Question: I've created a multi-selection list that allows the selection of multiple Ingredients.
In my tableview, cells can either be enabled or disabled based on the list property of an Ingredient. If the Ingredient's list property is set, the cell will be disabled.
However, when a cell is re-used, it's not displaying as I would expect. The images below explain the problem more effectively than I can.

1. The first image shows the three Ingredients disabled and annotated as expected.
2. However, in the second image, scrolling down reveals that some Ingredients are shown to be disabled (but you can select them, and they have full interaction).
3. The third image shows the list after scrolling back up to the top. Some Ingredients have been greyed out, and notice how Cornflour is displayed as enabled, even though you can't interact/select it.
The issue is to do with cell reuse. It appears that the cell is not getting "reset" when reused, and so is keeping some of its "old" appearance.
Below is the code from 'cellForRowAtIndexPath:', as I'm sure this is where the problem is (although I can't see what's wrong).
'''
- (UITableViewCell *)tableView:(UITableView *)tableView cellForRowAtIndexPath:(NSIndexPath *)indexPath
{
static NSString *CellIdentifier = @"Cell";
UITableViewCell *cell = [tableView dequeueReusableCellWithIdentifier:CellIdentifier];
if (cell == nil)
{
cell = [[UITableViewCell alloc] initWithStyle:UITableViewCellStyleSubtitle reuseIdentifier:CellIdentifier];
}
// Fetches the corresponding Ingredient from the ingredientArray
Ingredient *ingredient = [self.ingredientArray objectAtIndex:indexPath.row];
if ([ingredient.list isEqualToString:@"Lardr"])
{
cell.userInteractionEnabled = NO;
cell.detailTextLabel.text = @" Already in your Lardr";
}
else if ([ingredient.list isEqualToString:@"Shopping List"])
{
cell.userInteractionEnabled = NO;
cell.detailTextLabel.text = @" Already on your Shopping List";
}
else
{
cell.userInteractionEnabled = YES;
cell.detailTextLabel.text = @"";
}
// Add a checkmark accessory to the cell if the ingredient is on the selectedIngredients array
if ([self.selectedIngredients containsObject:ingredient])
cell.accessoryType = UITableViewCellAccessoryCheckmark;
else
cell.accessoryType = UITableViewCellAccessoryNone;
cell.textLabel.text = ingredient.name;
return cell;
}
'''
I'm at my wit's end trying to figure this out, and I've read all SO questions that are even remotely related, but to no avail. What's the problem?!
---
My logic is that for each cell, the textLabel, detailTextLabel, userInteractionEnabled and accessoryType properties are set, no matter which execution path through the if statements, so I can't see why, even after reuse, the cell isn't displaying correctly.
---
In an attempt to figure out the root of the problem, I've tried "resetting" the cell back to it's default by adding the following right above the line which fetches the corresponding Ingredient: but to no avail.
'''
cell.userInteractionEnabled = YES;
cell.textLabel.text = nil;
cell.detailTextLabel.text = nil;
cell.accessoryType = UITableViewAccessoryNone;
'''
However, what is interesting and completely illogical -- when I moved the following line 'cell.textLabel.text = ingredient.name' to directly underneath the line that reads 'Ingredient *ingredient = [self.ingredientArray objectAtIndex:indexPath.row];', absolutely NO styling is applied to any cell, even though userInteraction is set further below (and the relevant cells are disabled as expected).
I'm thinking, does the order in which a cells properties are set matter? I know it shouldn't, but the appearance changes based on the above.
---
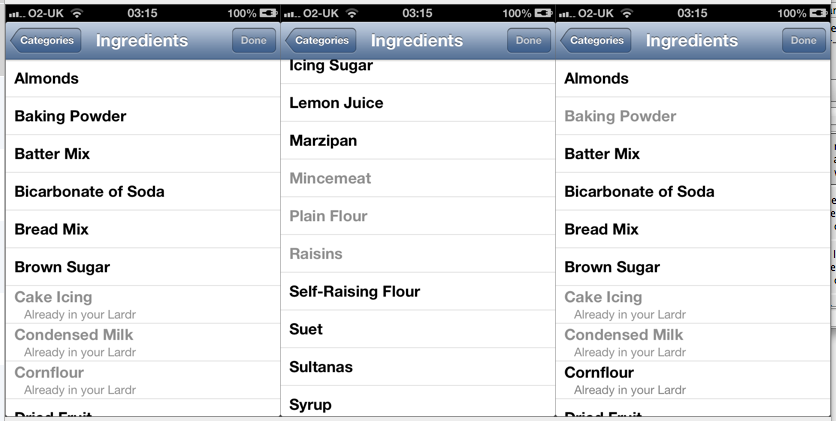
Answer: I've solved the issue. The problem was that I was setting userInteractionEnabled BEFORE setting the cell's text (thanks to a <URL>.
I fixed the issue by setting the cell's text before adjusting the userInteractionEnabled property. However, there was no styling applied to the cell (even though the cell was disabled). I therefore had to manually style the cell by setting the cell's textColor. Below is the adjusted code with comments.
'''
- (UITableViewCell *)tableView:(UITableView *)tableView cellForRowAtIndexPath:(NSIndexPath *)indexPath
{
static NSString *CellIdentifier = @"Cell";
UITableViewCell *cell = [tableView dequeueReusableCellWithIdentifier:CellIdentifier];
if (cell == nil)
{
cell = [[UITableViewCell alloc] initWithStyle:UITableViewCellStyleSubtitle reuseIdentifier:CellIdentifier];
}
// Fetches the relevent ingredient from the ingredientArray
Ingredient *ingredient = [self.ingredientArray objectAtIndex:indexPath.row];
cell.textLabel.text = ingredient.name; // Moved this line before setting userInteractionEnabled
if ([ingredient.list isEqualToString:@"Lardr"])
{
cell.userInteractionEnabled = NO;
cell.detailTextLabel.text = @" Already in your Lardr";
cell.textLabel.textColor = [UIColor grayColor]; // Update the color accordingly
}
else if ([ingredient.list isEqualToString:@"Shopping List"])
{
cell.userInteractionEnabled = NO;
cell.detailTextLabel.text = @" Already on your Shopping List";
cell.textLabel.textColor = [UIColor grayColor];
}
else
{
cell.userInteractionEnabled = YES;
cell.detailTextLabel.text = @"";
cell.textLabel.textColor = [UIColor blackColor];
}
// Add a checkmark accessory to the cell if the ingredient is on the selectedIngredients array
if ([self.selectedIngredients containsObject:ingredient])
cell.accessoryType = UITableViewCellAccessoryCheckmark;
else
cell.accessoryType = UITableViewCellAccessoryNone;
return cell;
}
'''
Obviously, the order in which you set the properties of a cell should be irrelevant, and so I'm sure that this is a bug. Hope this helps for anybody else who runs into the same issue.